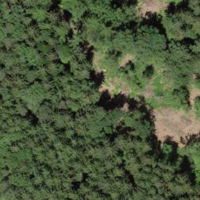
EUNIS habitat code: 43
Species observed at this site:
Falco subbuteo